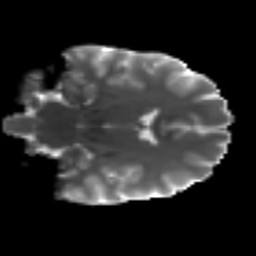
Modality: T2w
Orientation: coronal
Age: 33
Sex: female
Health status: ill
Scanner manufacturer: siemens
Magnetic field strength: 3 T
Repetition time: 6.5 s
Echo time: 0.062 s